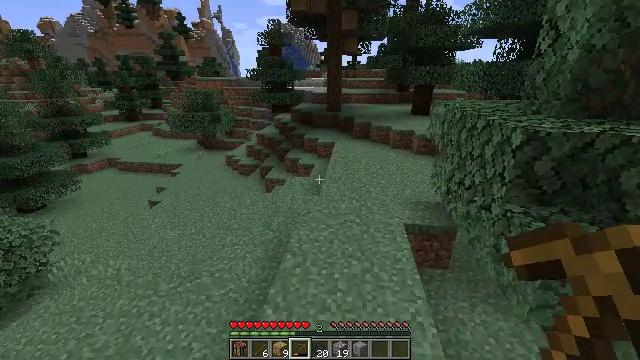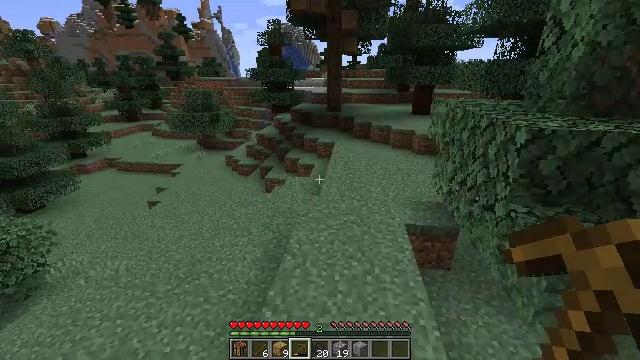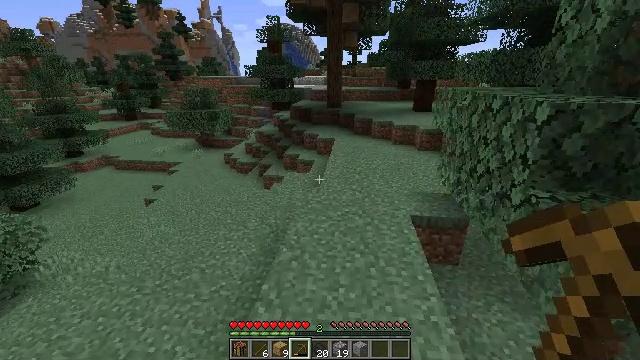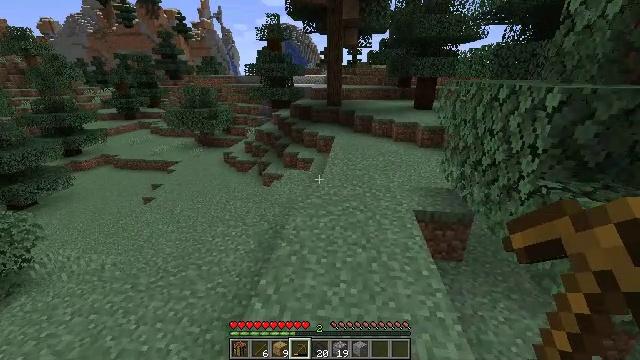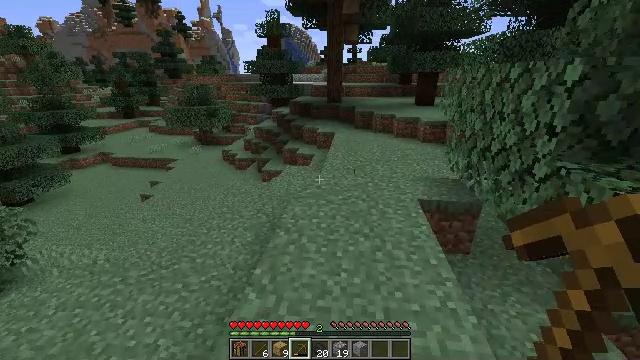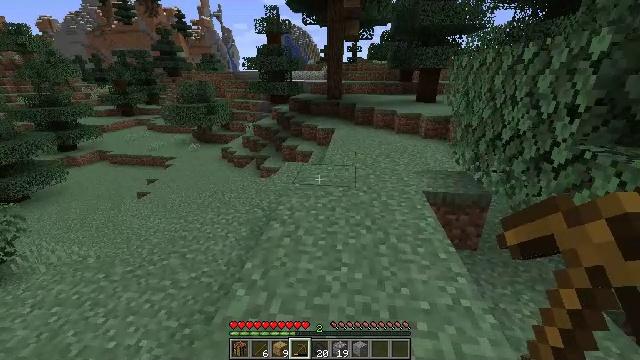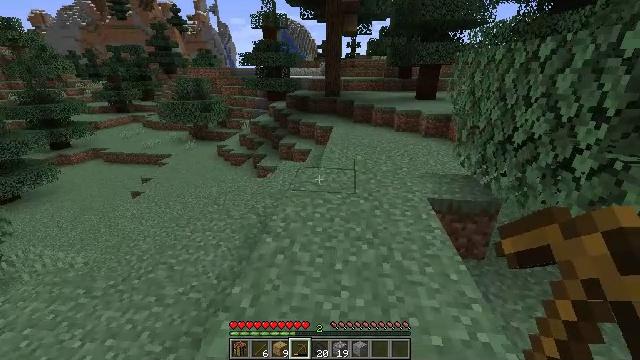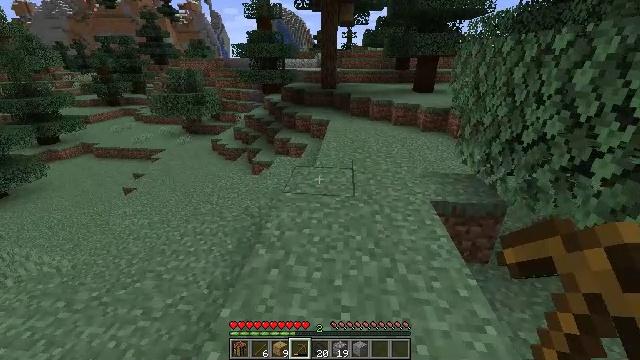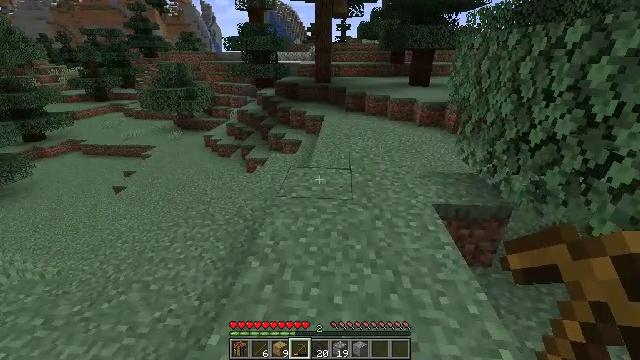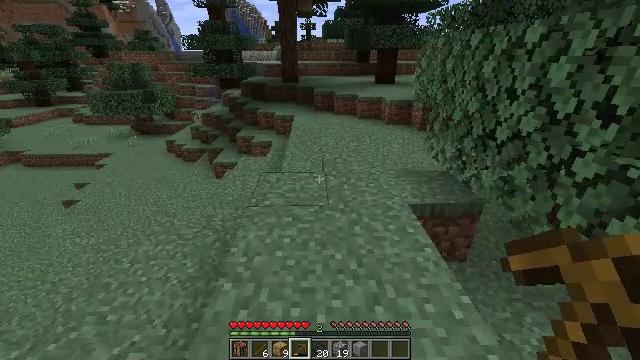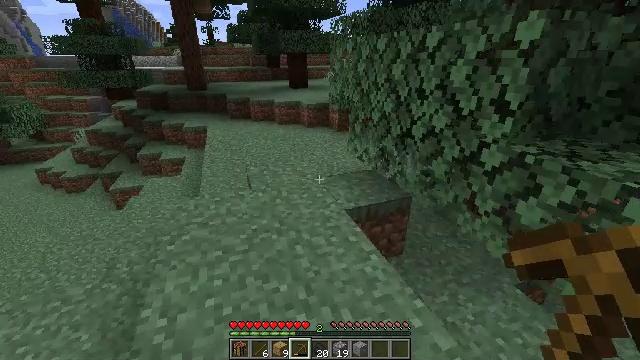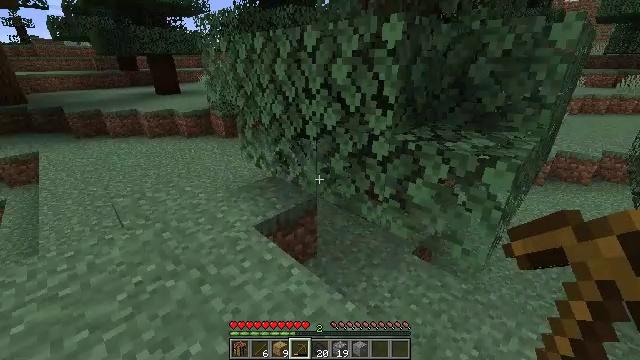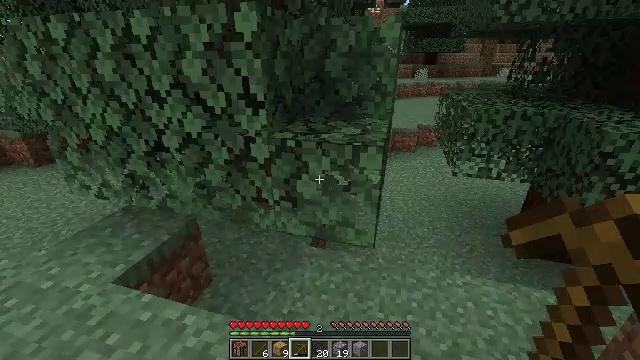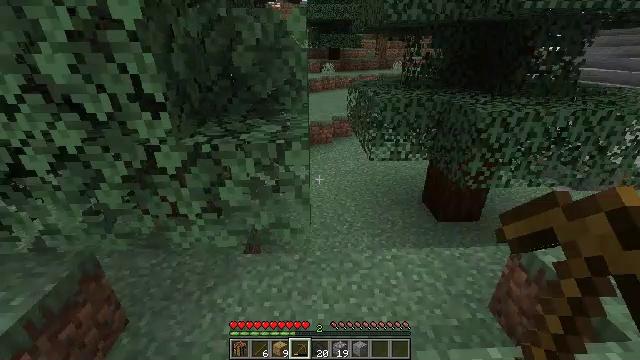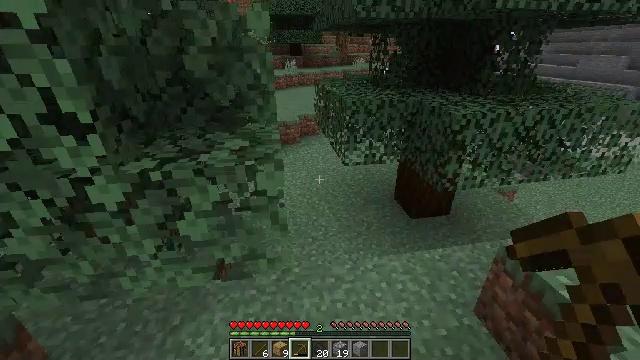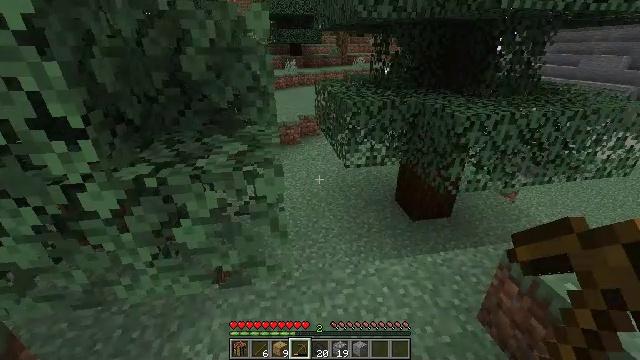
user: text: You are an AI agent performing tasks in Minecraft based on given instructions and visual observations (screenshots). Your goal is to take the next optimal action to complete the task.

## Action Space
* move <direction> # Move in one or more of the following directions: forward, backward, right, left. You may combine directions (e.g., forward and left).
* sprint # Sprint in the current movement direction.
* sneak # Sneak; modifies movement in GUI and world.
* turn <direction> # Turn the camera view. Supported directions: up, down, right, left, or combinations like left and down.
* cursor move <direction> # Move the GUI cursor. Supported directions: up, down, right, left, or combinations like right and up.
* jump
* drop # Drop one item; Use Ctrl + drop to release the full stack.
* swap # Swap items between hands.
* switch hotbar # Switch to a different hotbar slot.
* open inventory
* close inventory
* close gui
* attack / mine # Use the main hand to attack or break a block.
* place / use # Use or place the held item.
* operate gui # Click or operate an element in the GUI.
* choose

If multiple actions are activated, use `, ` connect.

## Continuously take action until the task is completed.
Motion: motion action
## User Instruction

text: Gather oak leaves by attacking.
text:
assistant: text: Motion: move forward
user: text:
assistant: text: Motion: move forward
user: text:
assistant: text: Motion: move forward
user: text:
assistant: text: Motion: move forward
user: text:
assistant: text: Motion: move forward
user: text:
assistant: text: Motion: move forward
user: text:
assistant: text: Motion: move forward, turn down
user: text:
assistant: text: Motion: move forward, turn right and down
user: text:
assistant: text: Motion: move forward, turn right
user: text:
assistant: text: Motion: move forward, turn right
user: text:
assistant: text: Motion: move forward, turn right
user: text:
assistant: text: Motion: move forward, turn right
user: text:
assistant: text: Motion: move forward, turn right
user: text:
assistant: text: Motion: move forward, turn right
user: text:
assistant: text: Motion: move forward
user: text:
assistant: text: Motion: move forward
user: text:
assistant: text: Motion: no_op
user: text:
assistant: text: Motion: no_op
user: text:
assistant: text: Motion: no_op
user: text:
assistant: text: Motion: turn left, attack / mine
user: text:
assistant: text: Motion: turn left and up, attack / mine
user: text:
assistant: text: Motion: turn left and up, attack / mine
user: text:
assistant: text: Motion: turn left, attack / mine
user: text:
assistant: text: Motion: turn left, attack / mine
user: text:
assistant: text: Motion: attack / mine
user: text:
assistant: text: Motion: attack / mine
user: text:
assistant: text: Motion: attack / mine
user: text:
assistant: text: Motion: attack / mine
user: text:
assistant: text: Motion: attack / mine
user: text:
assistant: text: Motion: attack / mine